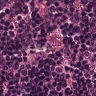
Metastatic tissue present: no